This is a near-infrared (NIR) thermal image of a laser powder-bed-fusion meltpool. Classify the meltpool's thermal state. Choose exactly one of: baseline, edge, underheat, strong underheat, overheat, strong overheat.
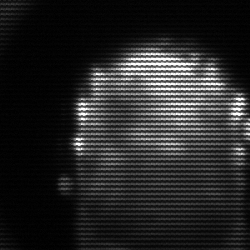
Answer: baseline